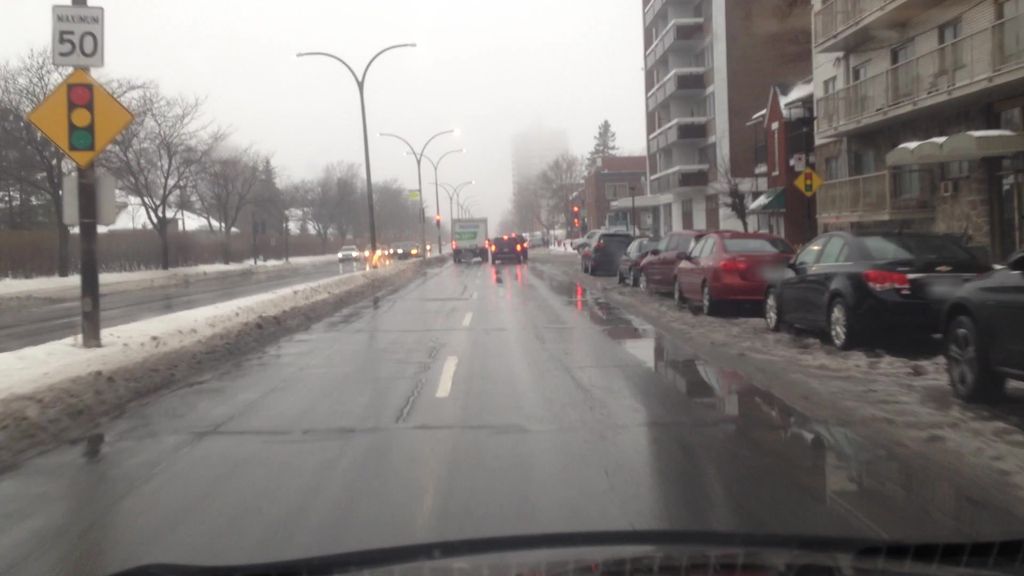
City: montreal